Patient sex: M
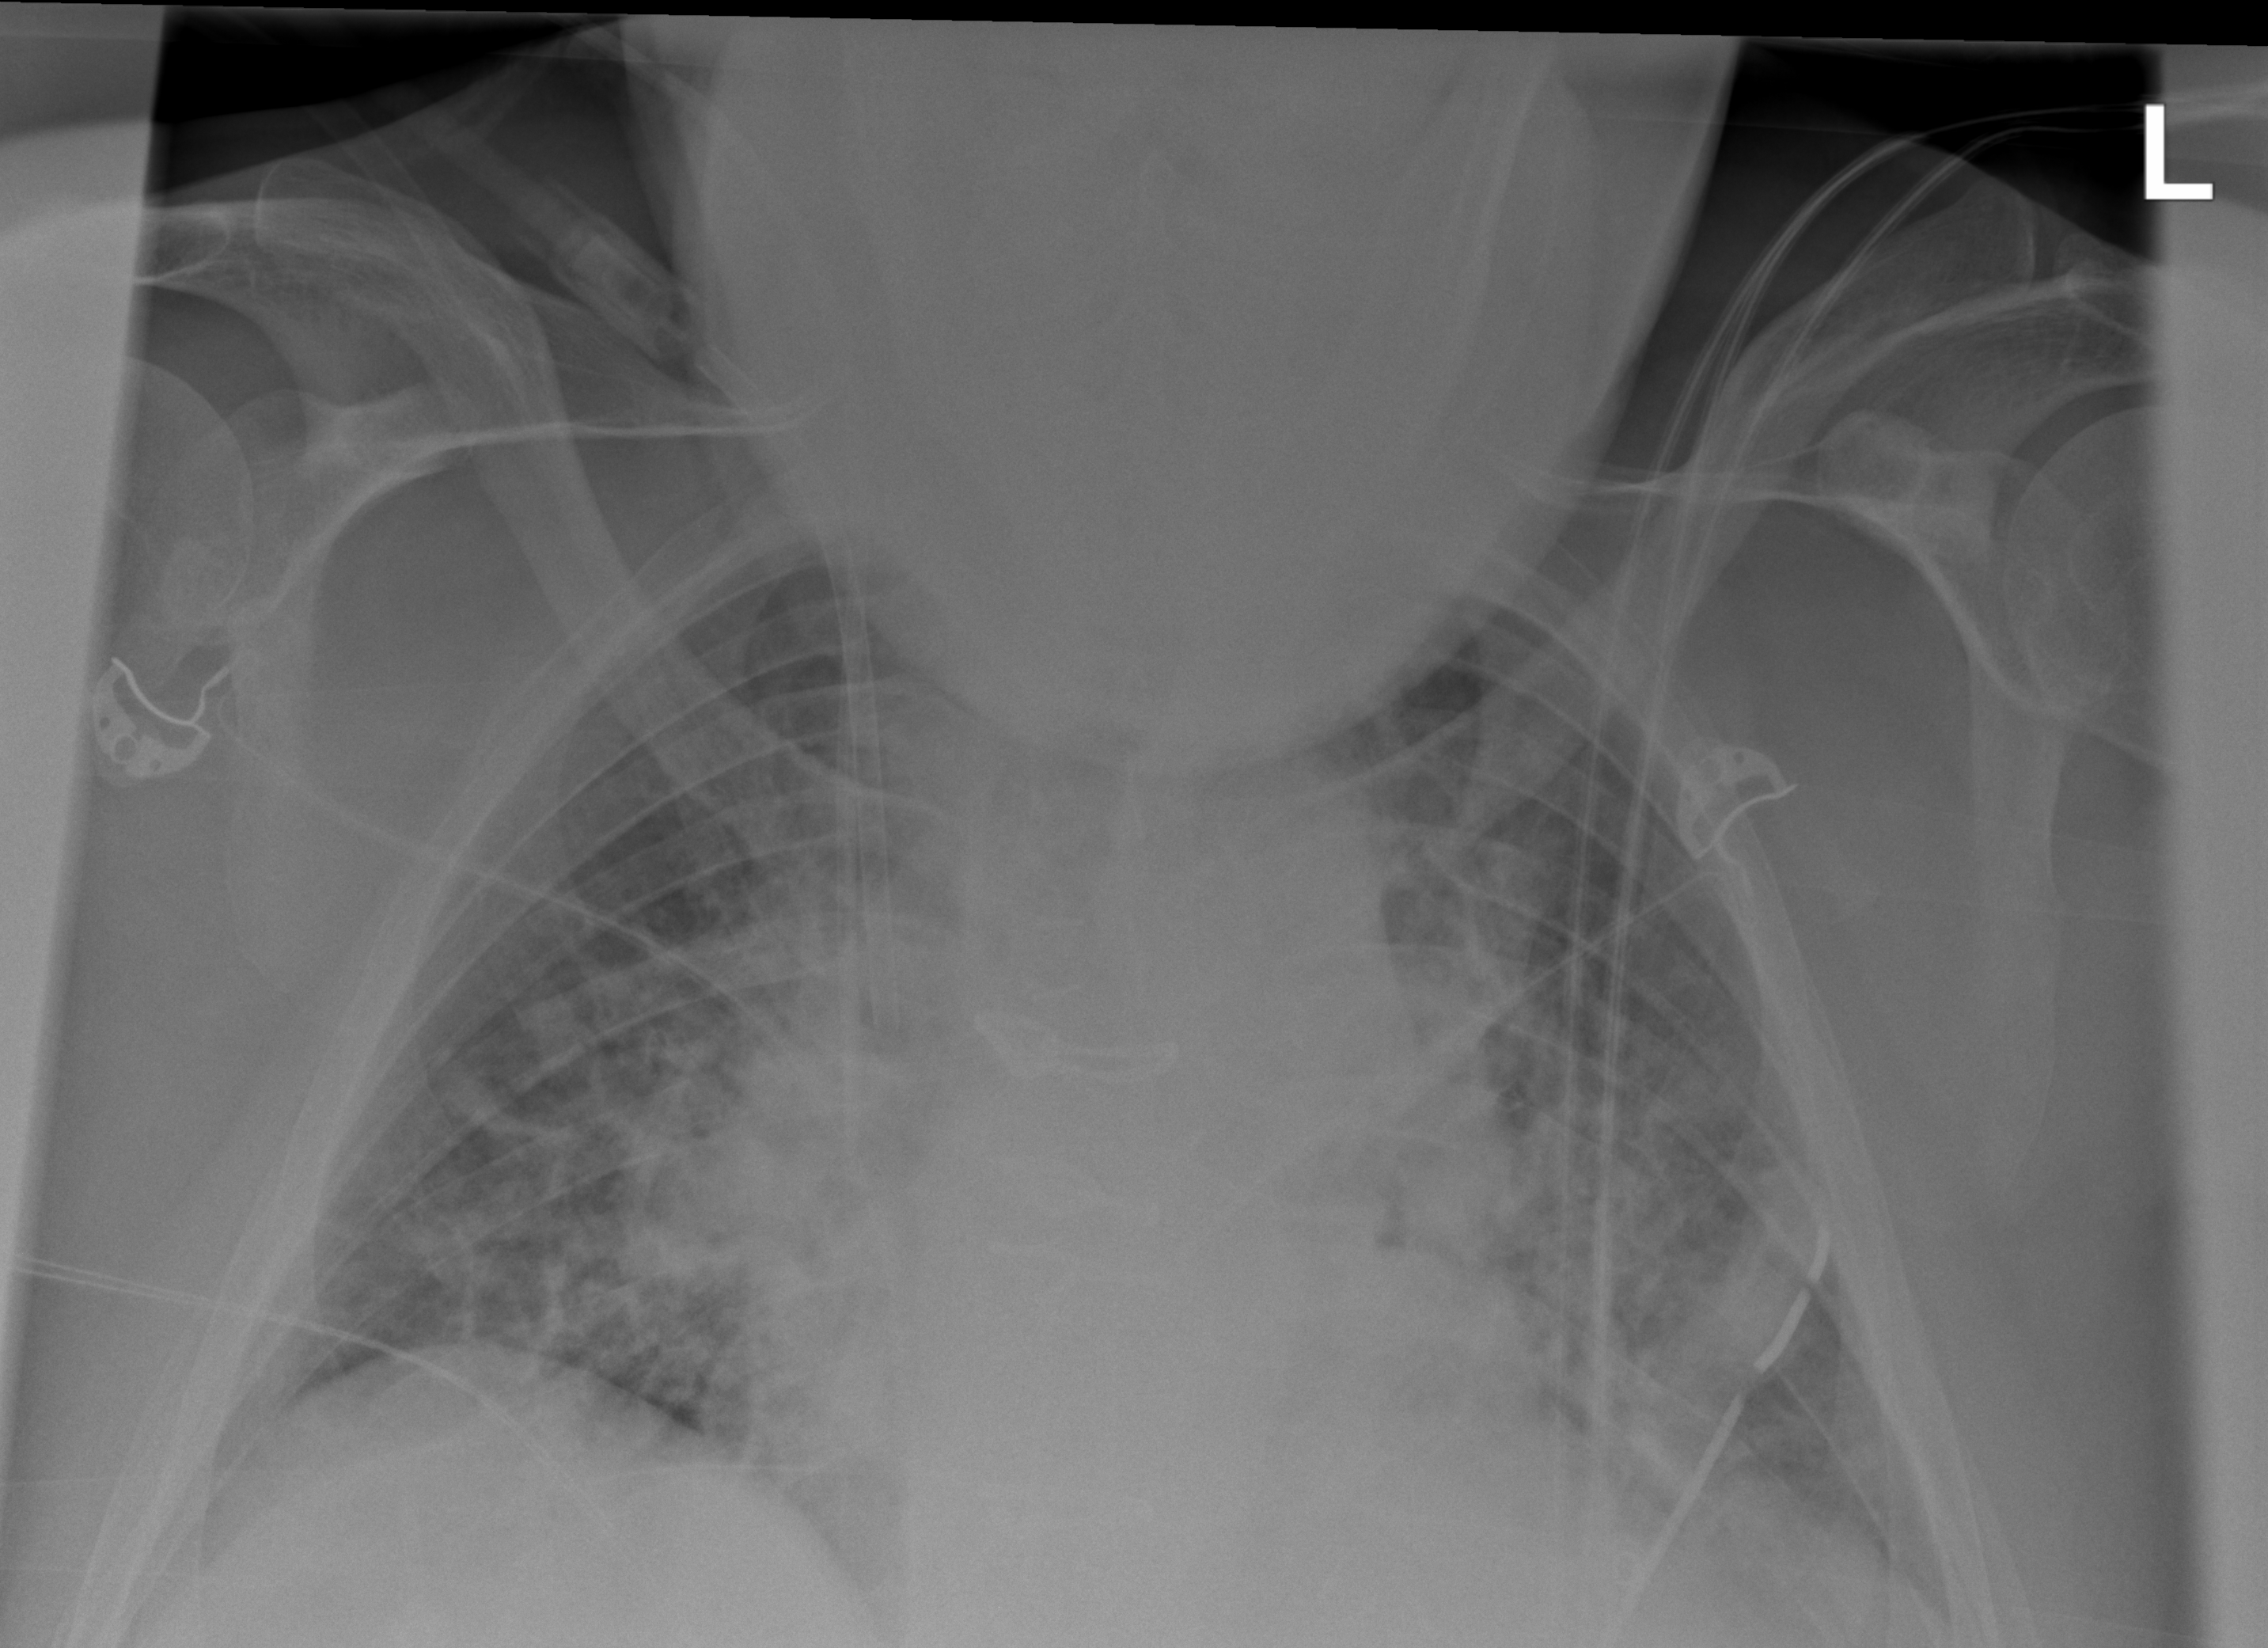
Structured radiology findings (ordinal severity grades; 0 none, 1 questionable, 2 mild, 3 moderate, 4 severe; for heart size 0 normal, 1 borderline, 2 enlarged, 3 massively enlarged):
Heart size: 2
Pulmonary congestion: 3
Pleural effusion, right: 0
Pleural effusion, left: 0
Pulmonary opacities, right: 2
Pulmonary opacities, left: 2
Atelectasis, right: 3
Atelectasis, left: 3